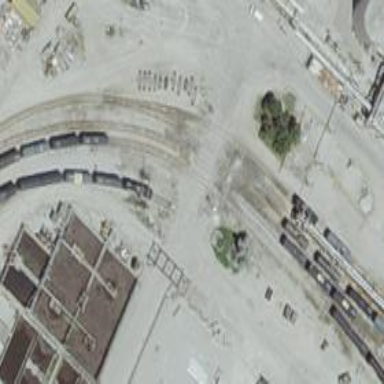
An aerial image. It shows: Rail spur service.